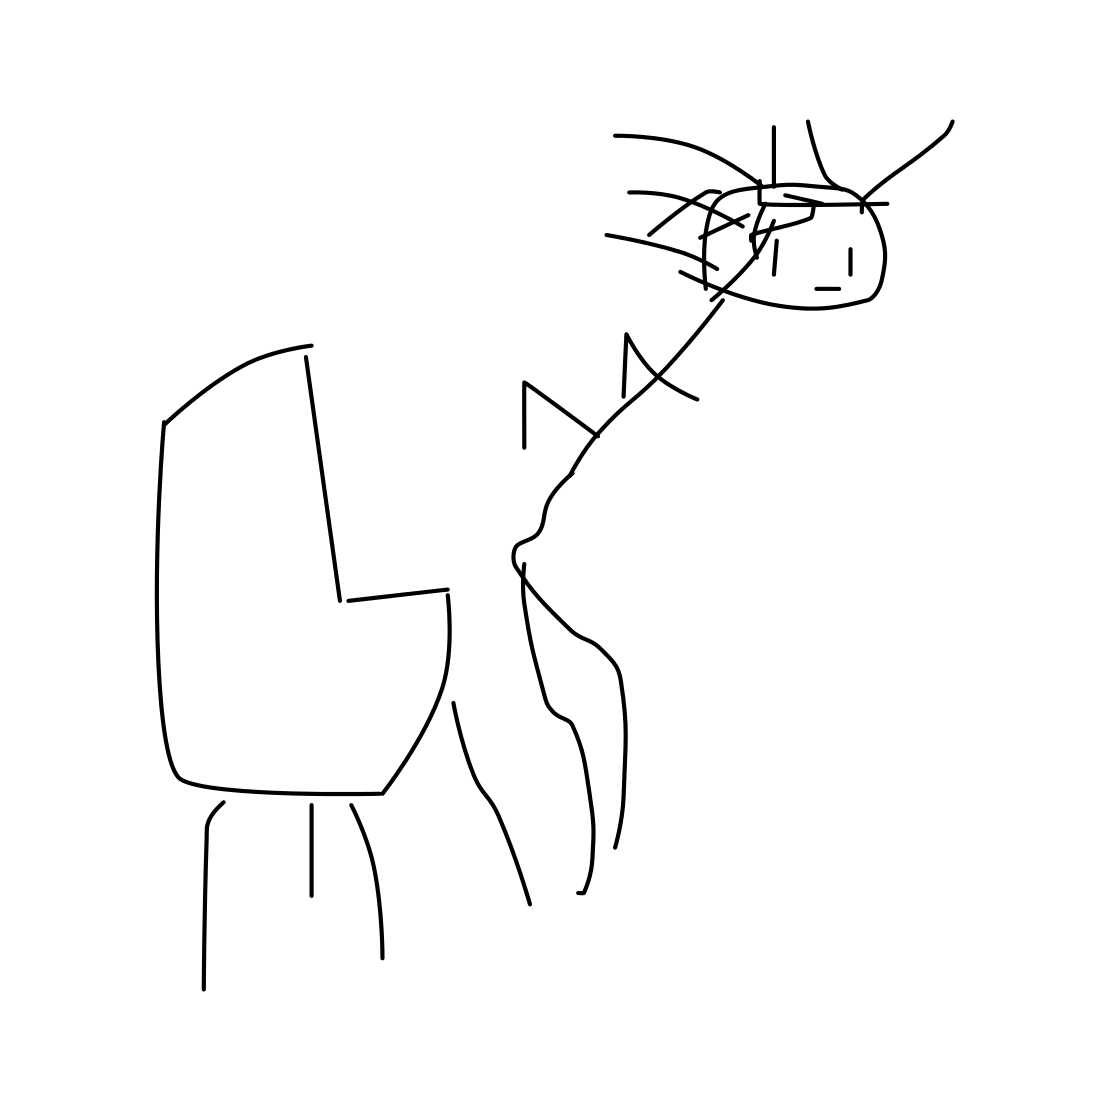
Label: person sitting